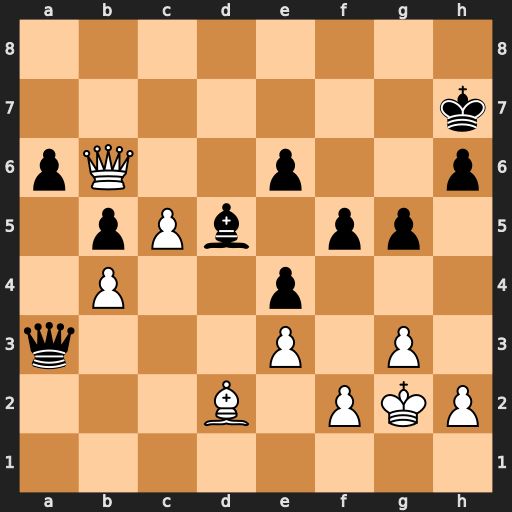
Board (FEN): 8/7k/pQ2p2p/1pPb1pp1/1P2p3/q3P1P1/3B1PKP/8
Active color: w
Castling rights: -
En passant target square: -
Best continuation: Qc7+ Kg6 Qe5